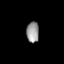
Tissue: lung
Cell type: Fibroblasts
Senescence score: 0.5749
Nuclear area (px): 254
Mean DAPI intensity: 152.012